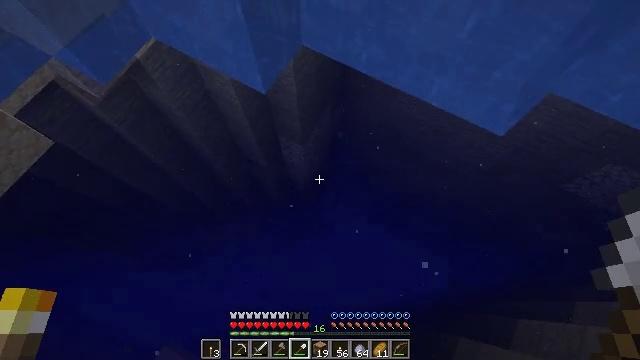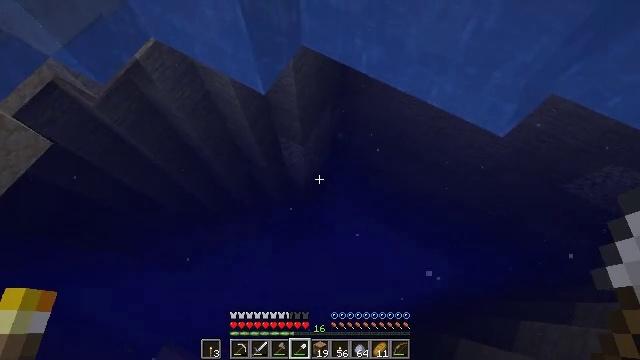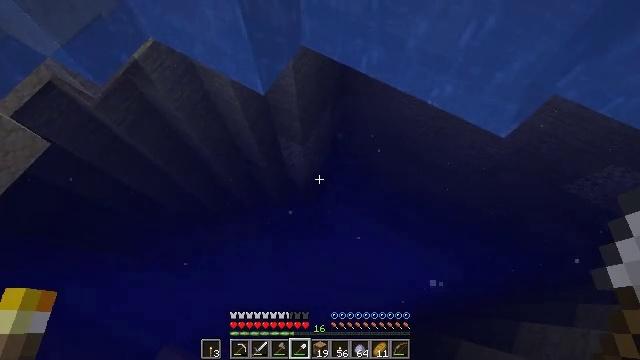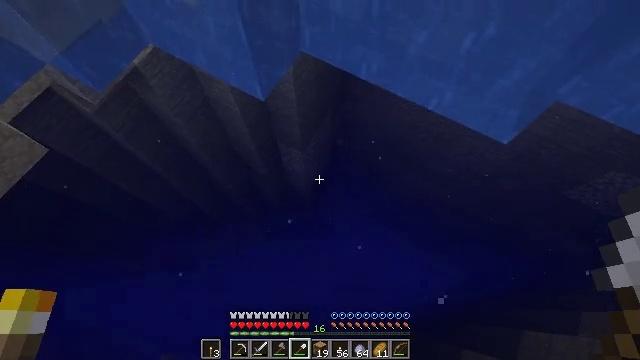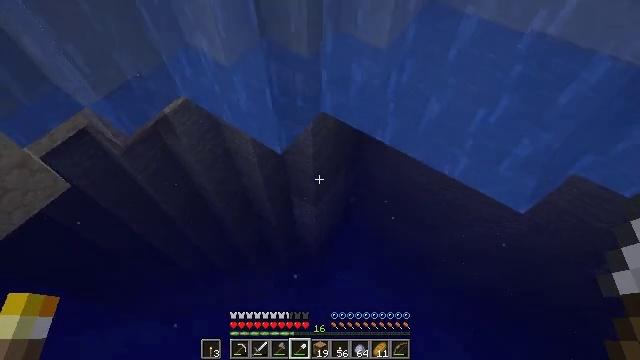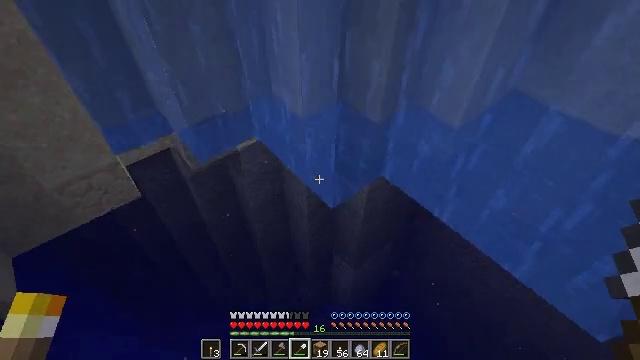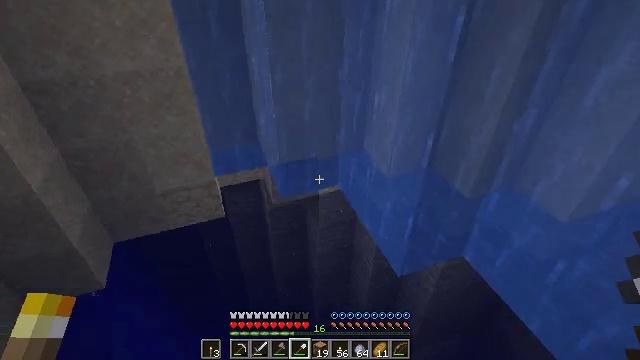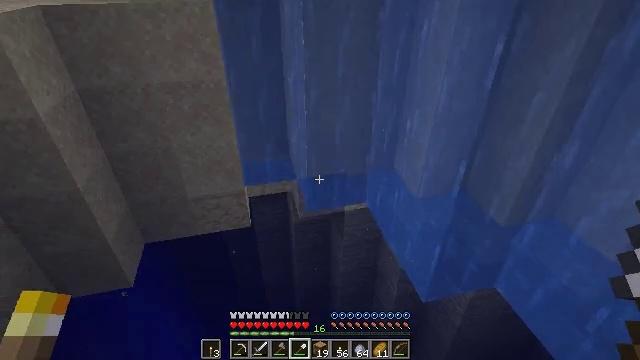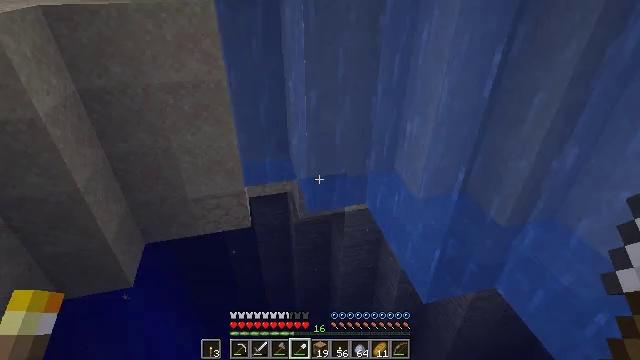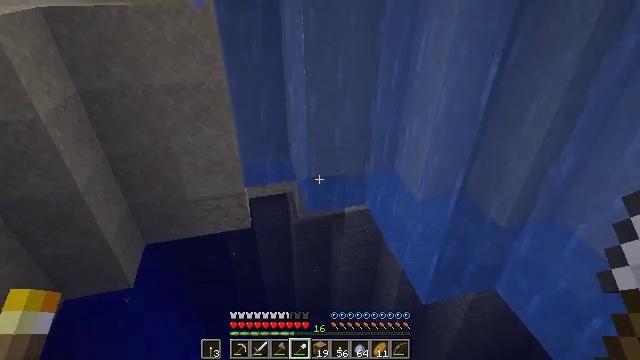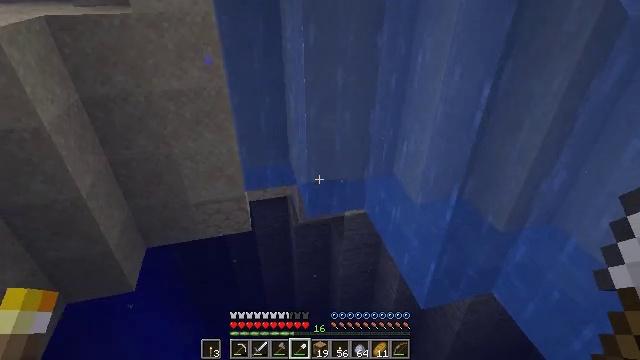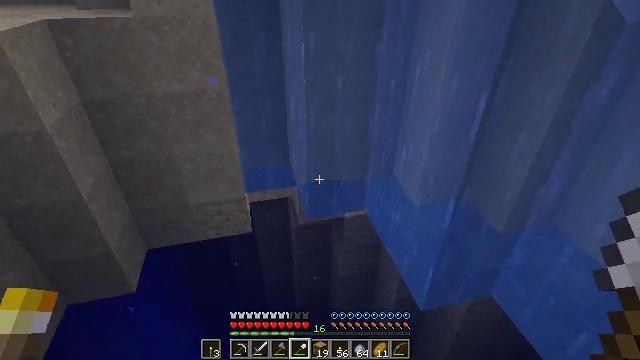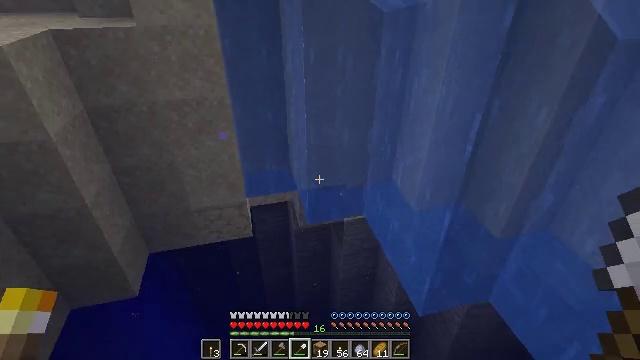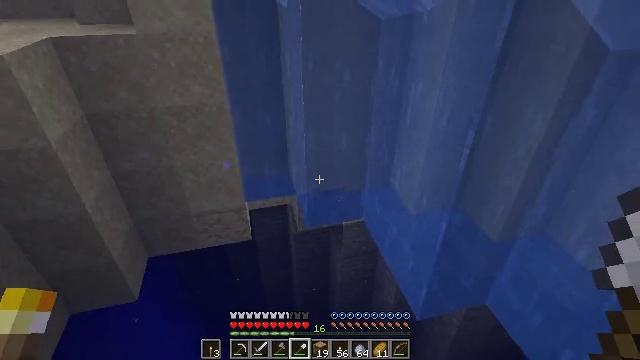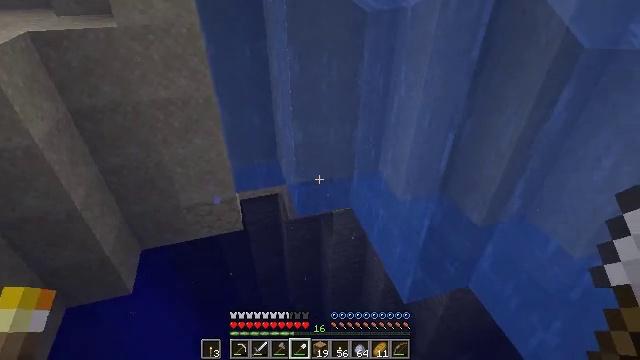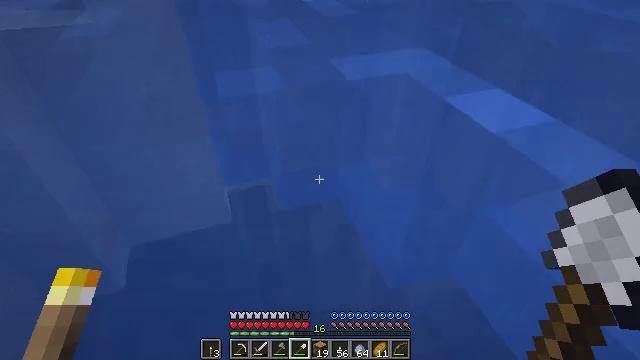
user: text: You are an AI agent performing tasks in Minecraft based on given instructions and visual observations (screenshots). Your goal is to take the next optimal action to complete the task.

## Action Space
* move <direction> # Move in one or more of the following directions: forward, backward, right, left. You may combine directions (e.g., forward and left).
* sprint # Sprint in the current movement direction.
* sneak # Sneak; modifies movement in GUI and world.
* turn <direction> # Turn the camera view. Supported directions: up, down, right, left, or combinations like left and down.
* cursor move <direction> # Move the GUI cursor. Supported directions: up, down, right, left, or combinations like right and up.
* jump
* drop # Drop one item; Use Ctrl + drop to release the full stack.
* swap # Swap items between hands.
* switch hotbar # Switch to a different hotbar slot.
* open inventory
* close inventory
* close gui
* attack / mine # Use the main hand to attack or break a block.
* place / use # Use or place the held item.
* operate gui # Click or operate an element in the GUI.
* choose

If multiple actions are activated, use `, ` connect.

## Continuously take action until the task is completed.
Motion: motion action
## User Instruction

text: Attack the clay block to obtain it.
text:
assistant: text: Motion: no_op
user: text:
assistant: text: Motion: no_op
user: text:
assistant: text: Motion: turn up
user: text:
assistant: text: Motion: turn left and up
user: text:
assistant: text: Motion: turn left and up
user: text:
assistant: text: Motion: turn left and up
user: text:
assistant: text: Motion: turn left and up
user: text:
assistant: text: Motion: jump
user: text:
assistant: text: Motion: jump
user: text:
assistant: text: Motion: jump
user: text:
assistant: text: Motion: jump
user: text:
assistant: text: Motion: jump
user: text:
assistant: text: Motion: move right, jump
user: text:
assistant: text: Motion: move forward and move right, turn right and down, jump
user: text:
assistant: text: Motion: move forward and move right, turn right and down, jump
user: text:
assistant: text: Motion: move forward and move right, turn right and down, jump
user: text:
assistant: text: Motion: move forward and move right, jump
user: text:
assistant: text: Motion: move forward and move right, jump
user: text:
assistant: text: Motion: move forward and move right, turn right and down, jump
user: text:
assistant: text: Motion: move forward and move right, turn right and down, jump
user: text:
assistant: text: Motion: move forward and move right, turn right and down, jump
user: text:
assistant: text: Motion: move forward and move right, turn right and down, jump
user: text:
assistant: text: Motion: move forward and move right, turn right and down, jump
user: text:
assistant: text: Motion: move forward and move right, turn right and down, jump
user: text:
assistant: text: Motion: move forward and move right, turn right, jump
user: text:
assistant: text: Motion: move forward and move right, turn right, jump
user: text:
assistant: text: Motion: move forward and move right, jump
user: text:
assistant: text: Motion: move forward and move right, turn right, jump
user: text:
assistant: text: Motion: move forward, turn right, jump
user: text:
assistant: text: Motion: move forward, turn right and down, jump